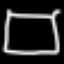
Label: square